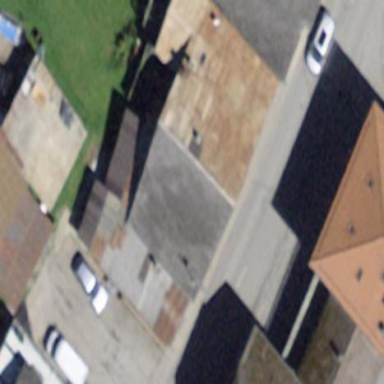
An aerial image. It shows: Building.